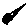
Label: smiley face